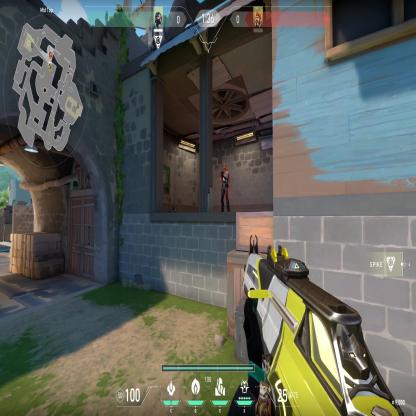
Label: enemy